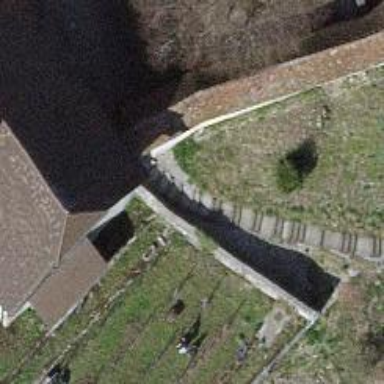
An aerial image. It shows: Cobblestone pedestrian road passing through building tunnel.